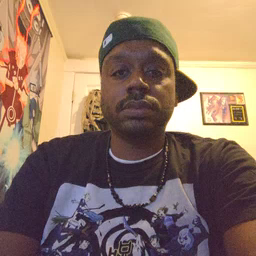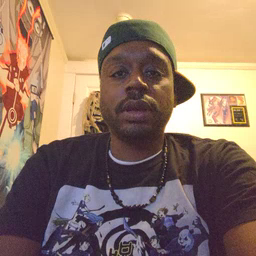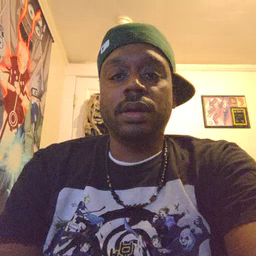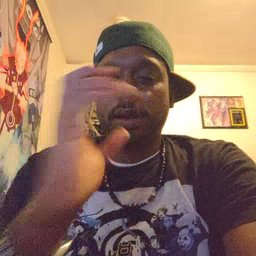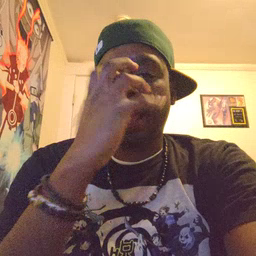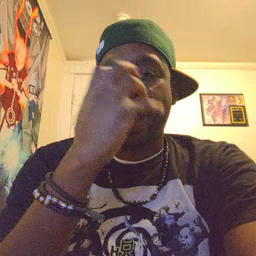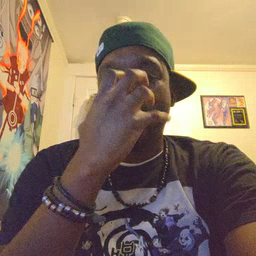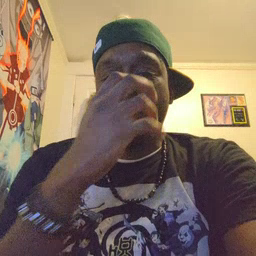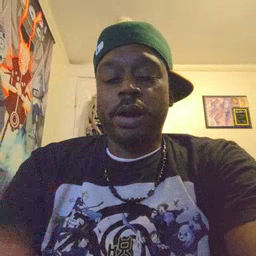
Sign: clown